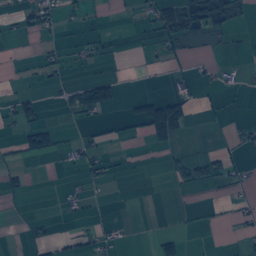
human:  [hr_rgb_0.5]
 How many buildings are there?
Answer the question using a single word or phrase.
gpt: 284

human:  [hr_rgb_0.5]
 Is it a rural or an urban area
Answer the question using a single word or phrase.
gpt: rural

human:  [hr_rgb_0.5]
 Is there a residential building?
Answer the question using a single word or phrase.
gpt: yes

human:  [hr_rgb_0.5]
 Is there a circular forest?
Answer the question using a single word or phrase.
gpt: no

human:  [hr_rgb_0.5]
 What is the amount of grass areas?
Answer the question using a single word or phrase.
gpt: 171

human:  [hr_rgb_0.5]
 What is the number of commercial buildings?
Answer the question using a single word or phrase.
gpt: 2

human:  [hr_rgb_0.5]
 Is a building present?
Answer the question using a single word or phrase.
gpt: yes

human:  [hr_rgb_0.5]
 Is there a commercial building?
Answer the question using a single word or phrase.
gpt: yes

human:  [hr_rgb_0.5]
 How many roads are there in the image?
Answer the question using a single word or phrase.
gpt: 65

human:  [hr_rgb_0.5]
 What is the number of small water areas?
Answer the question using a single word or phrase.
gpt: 25

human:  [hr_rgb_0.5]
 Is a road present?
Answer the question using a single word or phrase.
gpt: yes

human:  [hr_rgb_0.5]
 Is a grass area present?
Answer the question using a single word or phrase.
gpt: yes

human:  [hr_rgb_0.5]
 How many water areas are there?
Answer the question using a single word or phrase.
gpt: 52

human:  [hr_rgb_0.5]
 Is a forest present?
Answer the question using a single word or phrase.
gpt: yes

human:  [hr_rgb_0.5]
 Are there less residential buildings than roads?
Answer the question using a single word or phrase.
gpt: no

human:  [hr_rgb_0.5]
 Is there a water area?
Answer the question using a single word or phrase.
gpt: yes

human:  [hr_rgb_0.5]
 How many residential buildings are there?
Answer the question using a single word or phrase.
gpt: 281

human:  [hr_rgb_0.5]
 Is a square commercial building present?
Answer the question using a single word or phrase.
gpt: no

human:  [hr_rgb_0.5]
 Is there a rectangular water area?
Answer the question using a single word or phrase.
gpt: yes

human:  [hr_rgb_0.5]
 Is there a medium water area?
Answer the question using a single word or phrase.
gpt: yes

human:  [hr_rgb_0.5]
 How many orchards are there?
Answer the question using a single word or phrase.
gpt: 10

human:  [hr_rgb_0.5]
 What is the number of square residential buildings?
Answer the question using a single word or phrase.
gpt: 3

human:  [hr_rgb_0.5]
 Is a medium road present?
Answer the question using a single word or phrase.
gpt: no

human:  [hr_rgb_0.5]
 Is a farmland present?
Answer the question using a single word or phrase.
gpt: yes

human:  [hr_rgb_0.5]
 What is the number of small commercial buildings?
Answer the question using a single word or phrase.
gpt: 2

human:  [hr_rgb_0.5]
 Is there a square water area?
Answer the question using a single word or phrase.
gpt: yes

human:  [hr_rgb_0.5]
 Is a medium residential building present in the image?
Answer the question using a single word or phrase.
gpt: yes

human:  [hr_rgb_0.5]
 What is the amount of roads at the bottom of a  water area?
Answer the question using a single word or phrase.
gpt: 64

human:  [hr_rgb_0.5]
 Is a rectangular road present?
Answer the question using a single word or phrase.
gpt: no

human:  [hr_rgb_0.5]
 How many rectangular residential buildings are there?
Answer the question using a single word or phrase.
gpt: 206

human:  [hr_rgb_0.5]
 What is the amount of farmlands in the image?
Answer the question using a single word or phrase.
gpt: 48

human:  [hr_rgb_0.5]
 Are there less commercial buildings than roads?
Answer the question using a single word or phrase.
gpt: yes

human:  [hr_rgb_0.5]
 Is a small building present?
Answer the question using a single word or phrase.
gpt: yes

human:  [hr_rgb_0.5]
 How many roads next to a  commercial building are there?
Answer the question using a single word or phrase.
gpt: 8

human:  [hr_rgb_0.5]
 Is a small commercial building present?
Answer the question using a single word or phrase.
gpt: yes

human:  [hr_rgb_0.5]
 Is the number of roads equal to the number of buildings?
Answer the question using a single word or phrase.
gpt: no

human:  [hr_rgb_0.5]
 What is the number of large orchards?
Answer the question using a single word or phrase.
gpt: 4

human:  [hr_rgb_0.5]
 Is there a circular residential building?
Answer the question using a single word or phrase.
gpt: yes

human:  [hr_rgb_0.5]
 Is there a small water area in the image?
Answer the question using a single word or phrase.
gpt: yes

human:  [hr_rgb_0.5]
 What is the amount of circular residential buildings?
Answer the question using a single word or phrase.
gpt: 3

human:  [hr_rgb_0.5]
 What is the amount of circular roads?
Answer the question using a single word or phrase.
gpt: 0

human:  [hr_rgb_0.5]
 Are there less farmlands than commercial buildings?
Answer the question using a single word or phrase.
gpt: no

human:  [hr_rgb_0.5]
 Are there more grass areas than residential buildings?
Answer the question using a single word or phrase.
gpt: no

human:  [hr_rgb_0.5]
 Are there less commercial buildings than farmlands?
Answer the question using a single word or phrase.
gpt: yes

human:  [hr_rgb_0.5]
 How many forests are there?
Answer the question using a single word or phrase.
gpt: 40

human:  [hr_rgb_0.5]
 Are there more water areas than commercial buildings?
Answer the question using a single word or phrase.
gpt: yes

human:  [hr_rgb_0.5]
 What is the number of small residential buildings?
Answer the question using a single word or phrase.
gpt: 276

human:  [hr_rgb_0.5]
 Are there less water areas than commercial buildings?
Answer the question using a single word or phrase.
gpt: no

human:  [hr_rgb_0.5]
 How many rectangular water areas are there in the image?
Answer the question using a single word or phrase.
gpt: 15

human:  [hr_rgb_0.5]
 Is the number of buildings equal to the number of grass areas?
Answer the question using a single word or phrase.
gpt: no

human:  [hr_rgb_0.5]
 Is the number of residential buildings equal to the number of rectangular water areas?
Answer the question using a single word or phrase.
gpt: no

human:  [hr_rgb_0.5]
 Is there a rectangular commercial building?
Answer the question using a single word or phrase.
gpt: yes

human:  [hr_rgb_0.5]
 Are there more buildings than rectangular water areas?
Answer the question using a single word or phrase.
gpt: yes

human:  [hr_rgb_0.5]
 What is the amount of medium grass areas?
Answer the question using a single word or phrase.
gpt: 12

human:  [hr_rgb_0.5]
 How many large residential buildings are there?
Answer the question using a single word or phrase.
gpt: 0

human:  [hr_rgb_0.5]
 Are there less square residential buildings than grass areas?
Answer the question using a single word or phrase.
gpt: yes

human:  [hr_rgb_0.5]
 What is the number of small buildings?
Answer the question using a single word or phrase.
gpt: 279

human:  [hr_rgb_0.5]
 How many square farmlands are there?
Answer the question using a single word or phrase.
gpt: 0

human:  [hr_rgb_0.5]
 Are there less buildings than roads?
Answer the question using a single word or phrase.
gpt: no

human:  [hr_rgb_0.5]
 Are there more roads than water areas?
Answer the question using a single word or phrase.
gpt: yes

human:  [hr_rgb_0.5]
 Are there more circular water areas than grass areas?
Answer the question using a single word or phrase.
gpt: no

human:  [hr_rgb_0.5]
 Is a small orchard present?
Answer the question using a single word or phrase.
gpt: no

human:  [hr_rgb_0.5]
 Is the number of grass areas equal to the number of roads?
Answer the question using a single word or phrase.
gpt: no

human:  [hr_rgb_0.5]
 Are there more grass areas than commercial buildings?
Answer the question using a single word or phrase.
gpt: yes